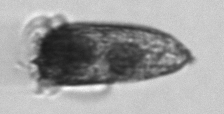
Label: Dinophysis_norvegica